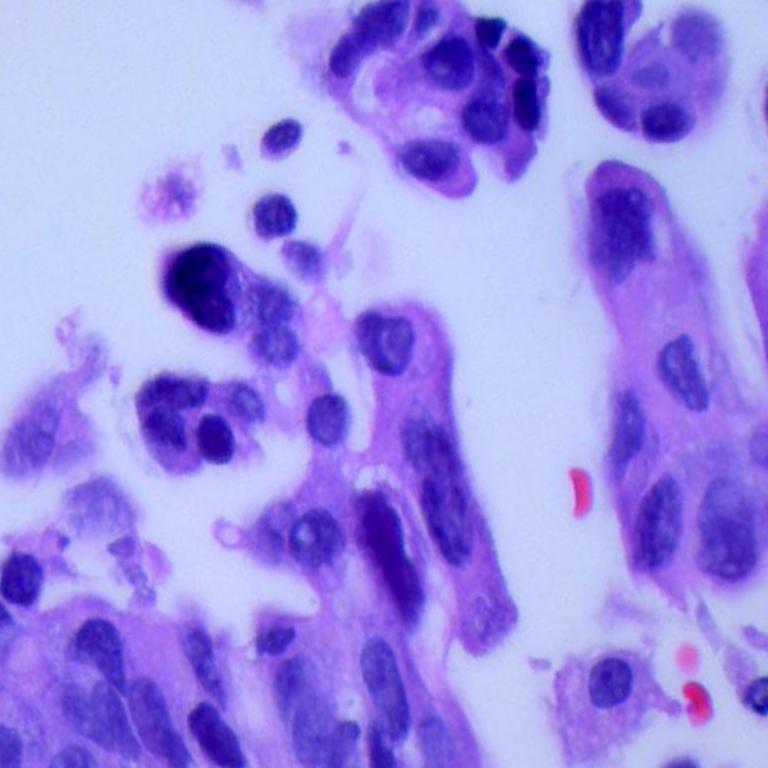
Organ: lung
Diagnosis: adenocarcinomas